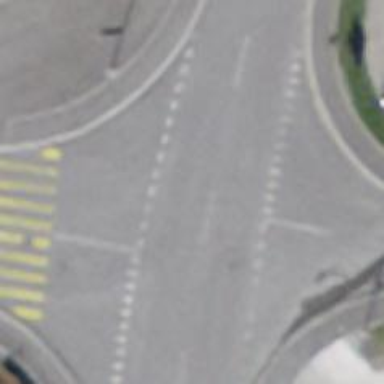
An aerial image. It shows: Road with "give way" sign.